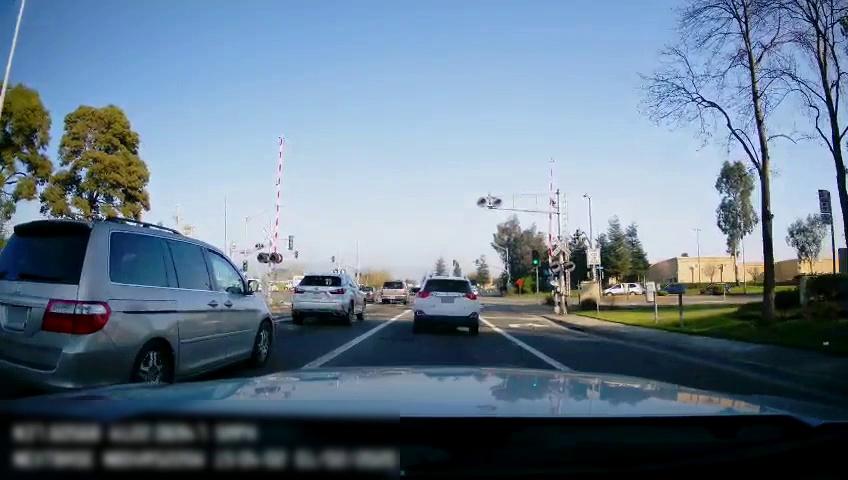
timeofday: Day
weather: Sunny
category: Drivable Space
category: Drivable Space
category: Vehicles | Car
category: Vehicles | SUV
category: Vehicles | Car
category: Vehicles | SUV
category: Vehicles | Car
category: Vehicles | SUV
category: Vehicles | Van
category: Vehicles | SUV
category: Lanes | Current Lane
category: Lanes | Current Lane
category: Traffic | Lights
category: Traffic | Lights
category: Traffic | Lights
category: Traffic | Lights
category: Traffic | Signs
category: Traffic | Lights
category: Traffic | Signs
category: Traffic | Lights
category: Traffic | Signs
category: Traffic | Signs
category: Traffic | Lights
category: Traffic | Lights